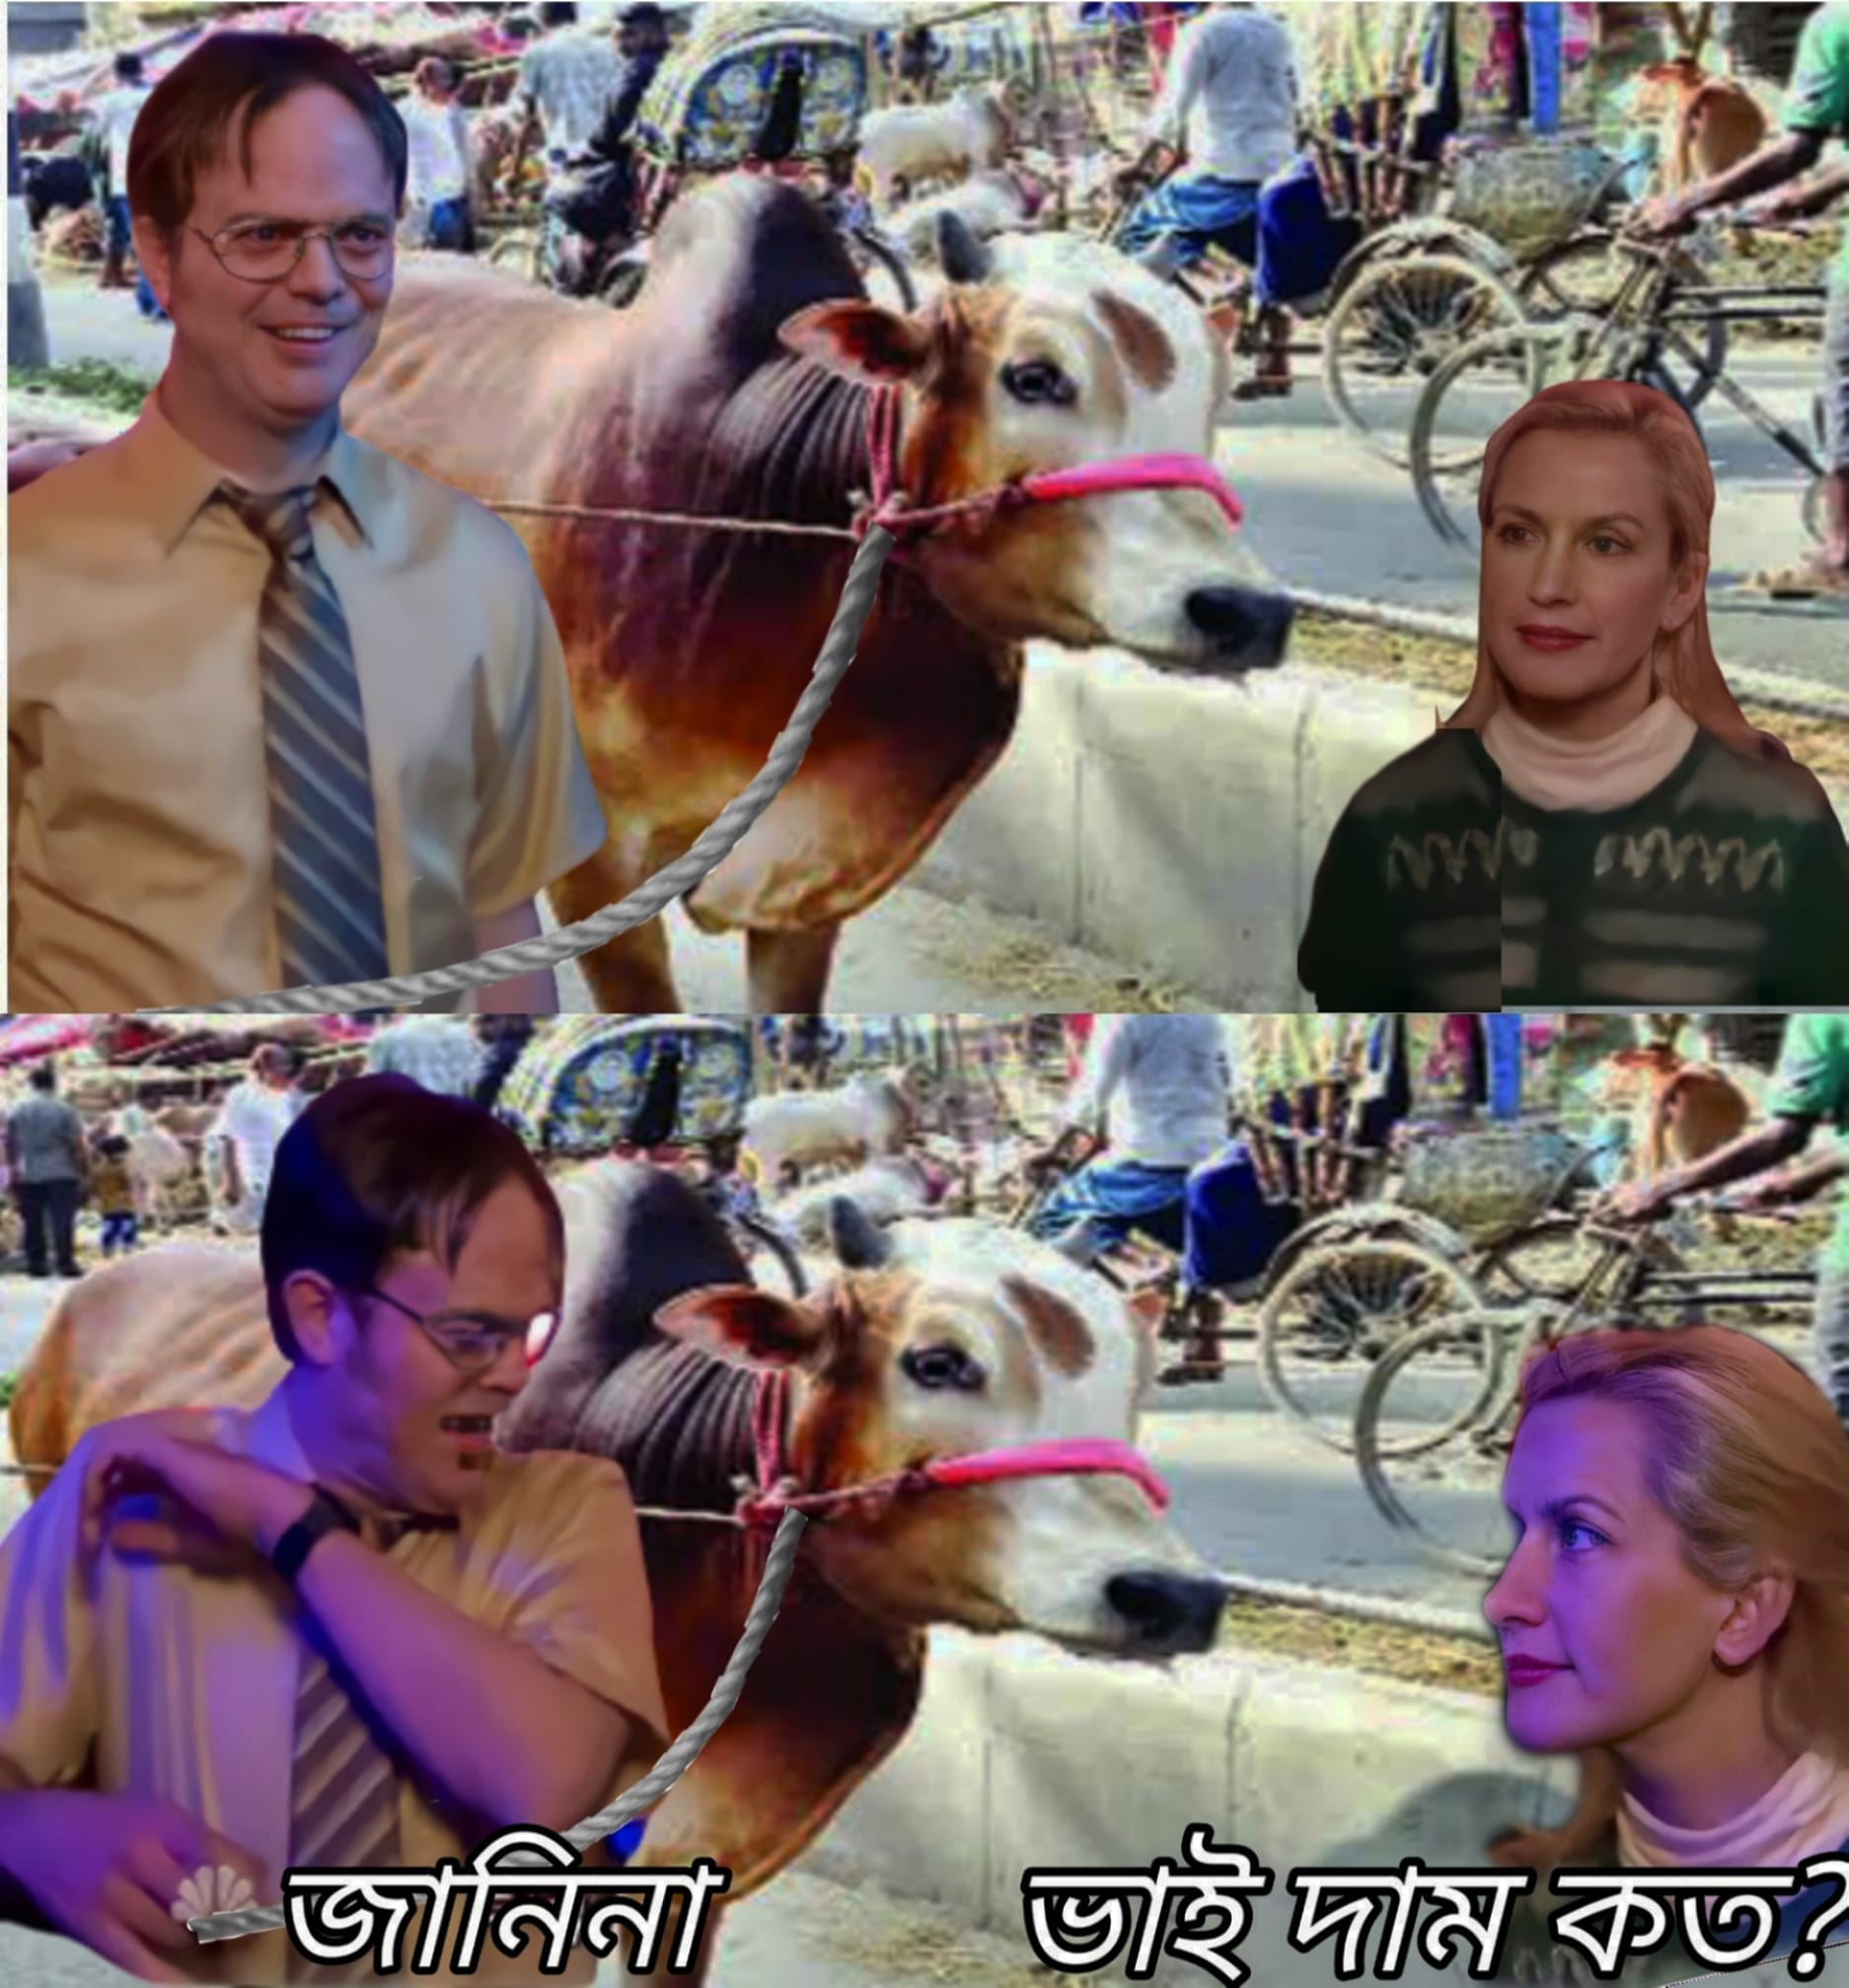
Caption: জানিনা     ভাই দাম কত?
Label: non-hate